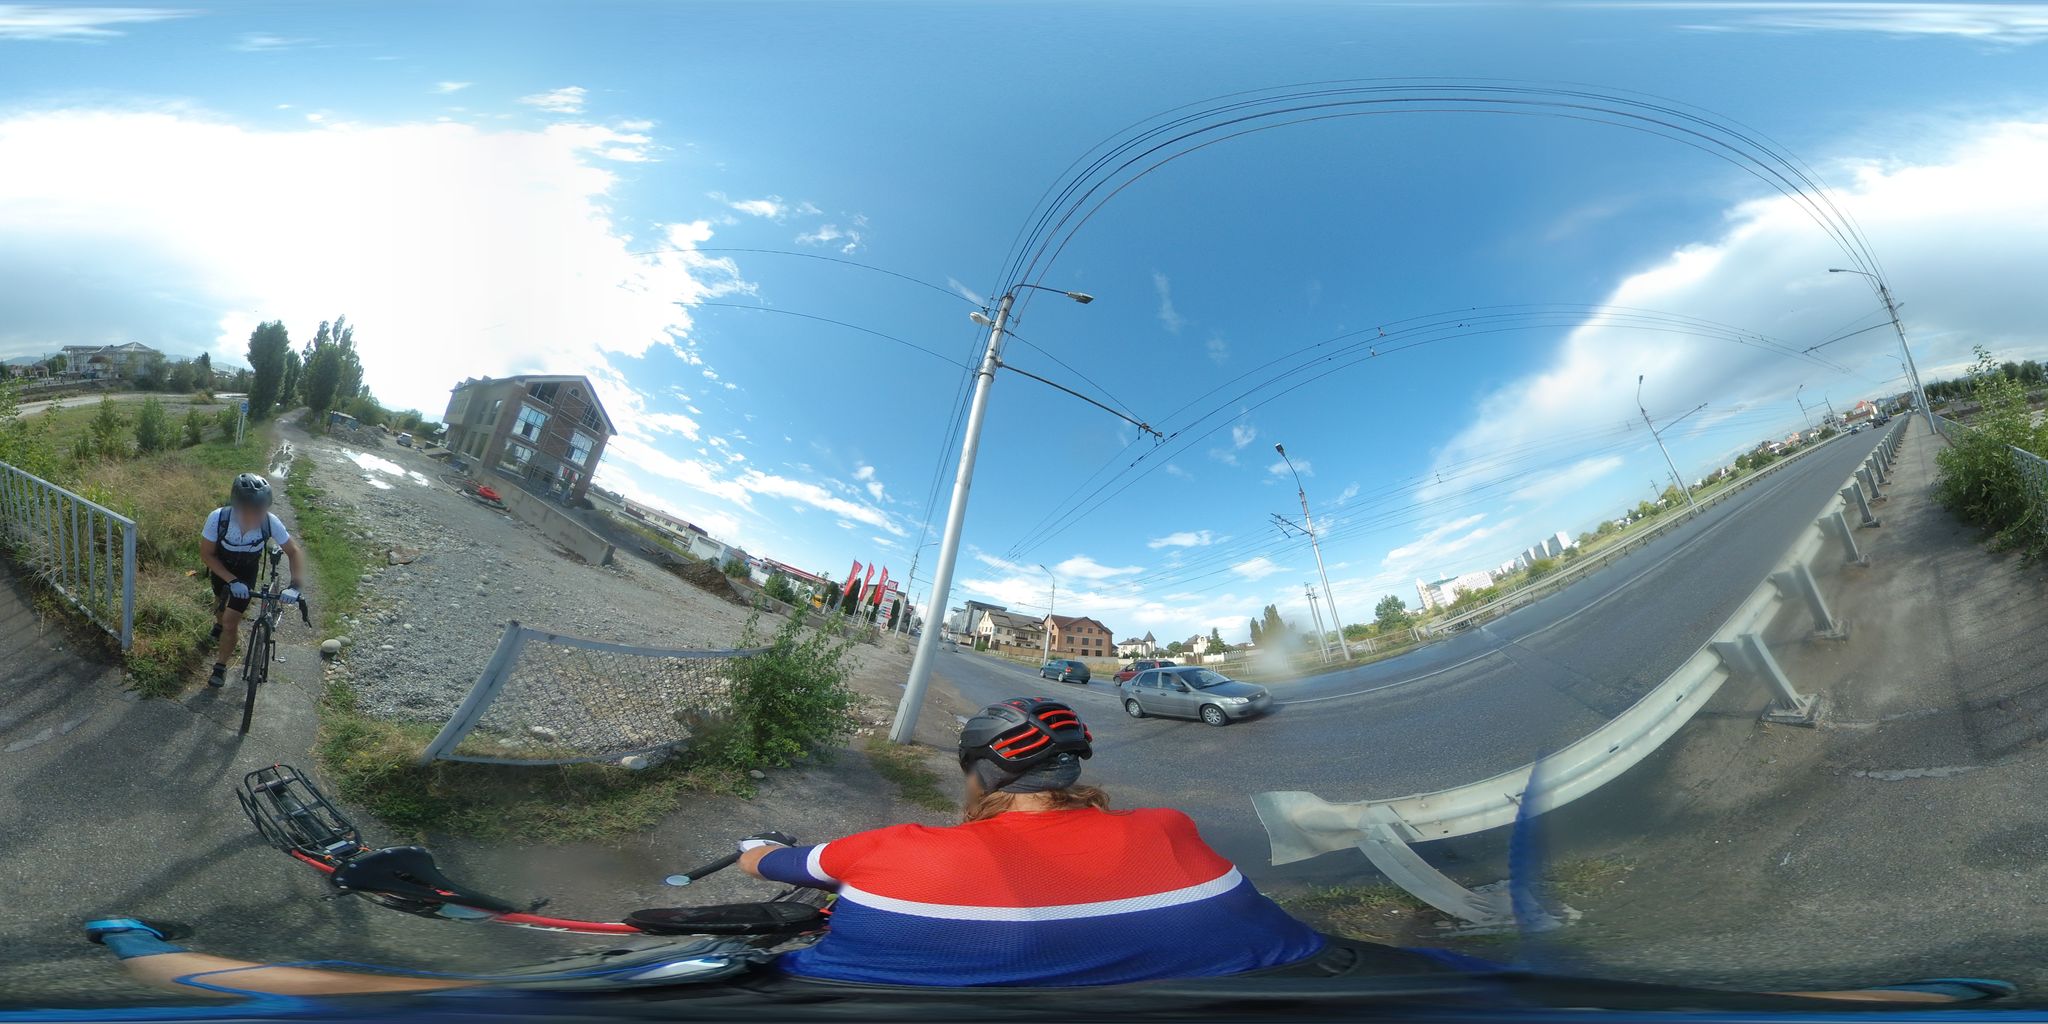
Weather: clear
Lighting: day
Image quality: slightly poor
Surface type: driving surface
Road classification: footway, unclassified
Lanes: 4.0
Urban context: urban centre
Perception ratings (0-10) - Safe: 0.6, Lively: 3.56, Beautiful: 5.18, Boring: 7.52, Depressing: 1.61, Wealthy: 0.78